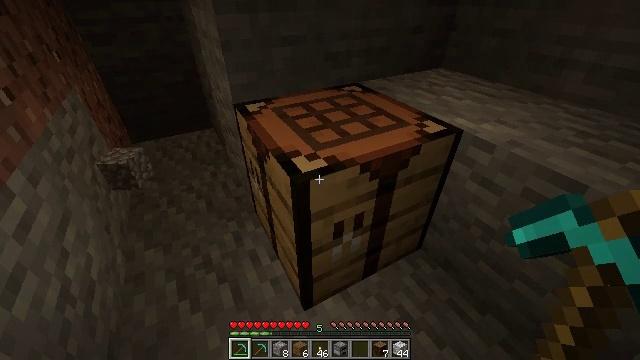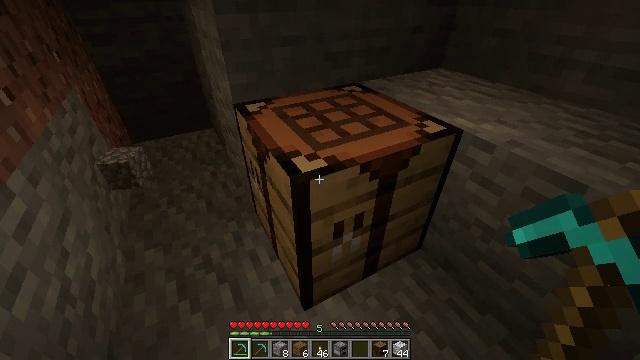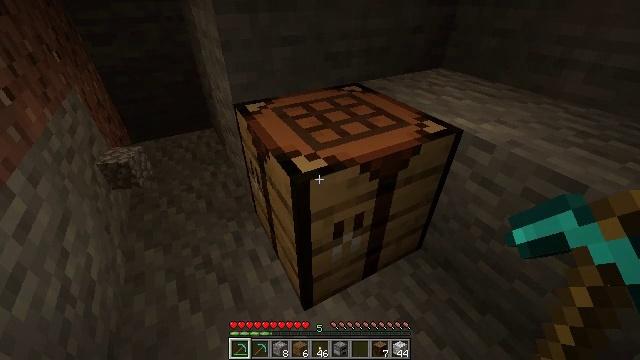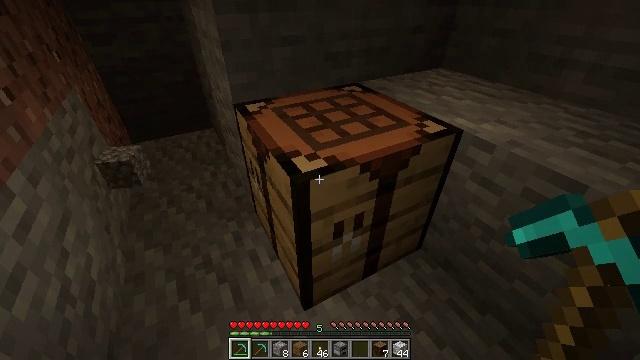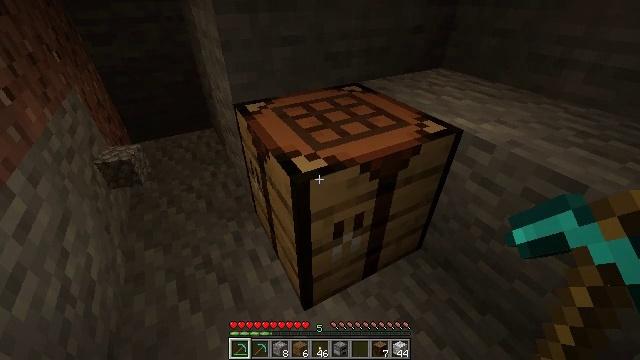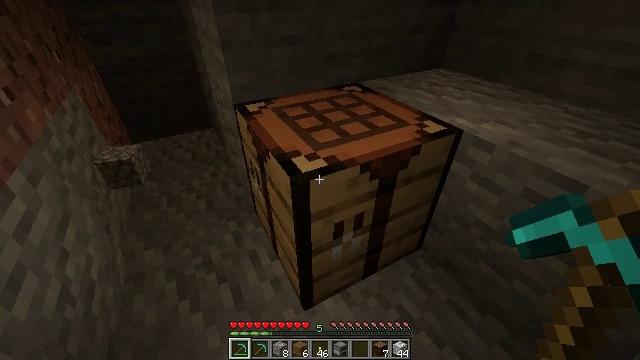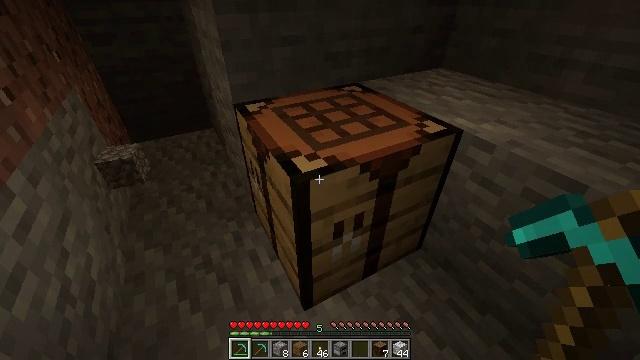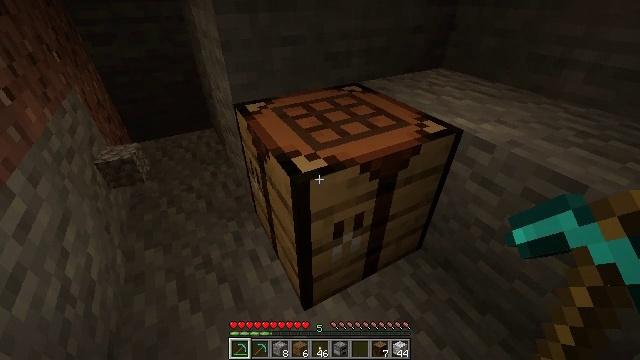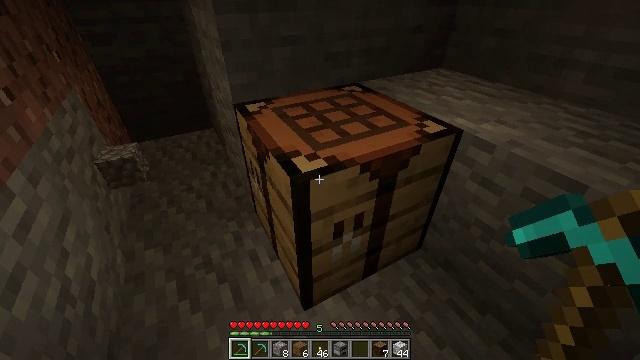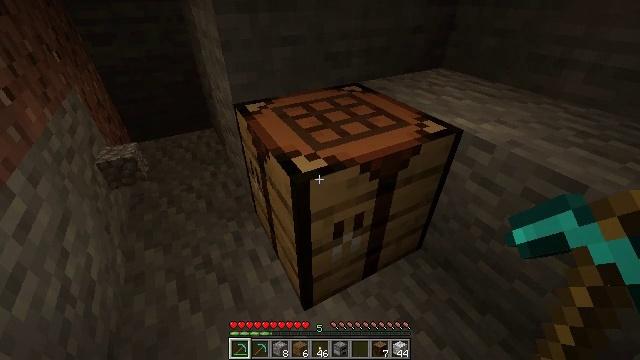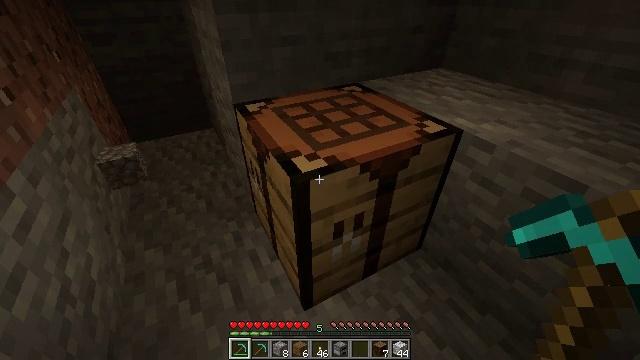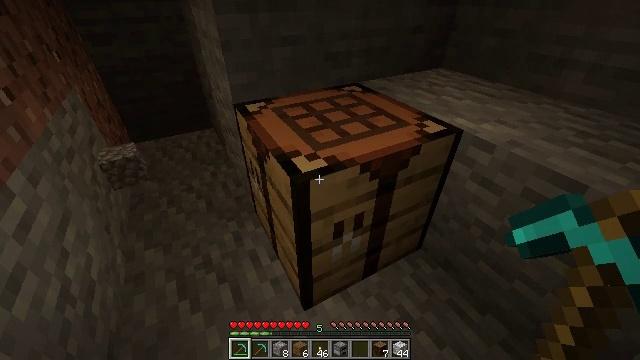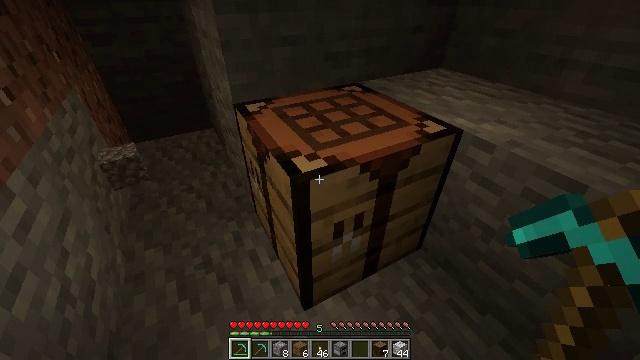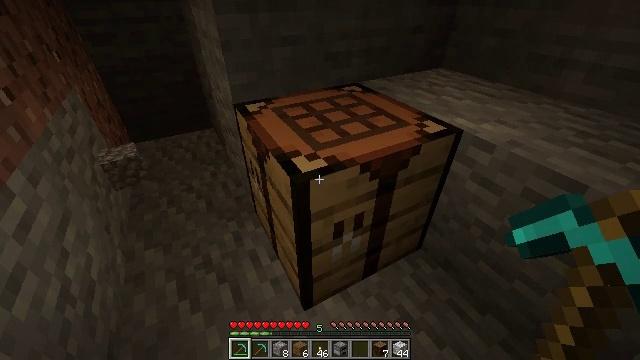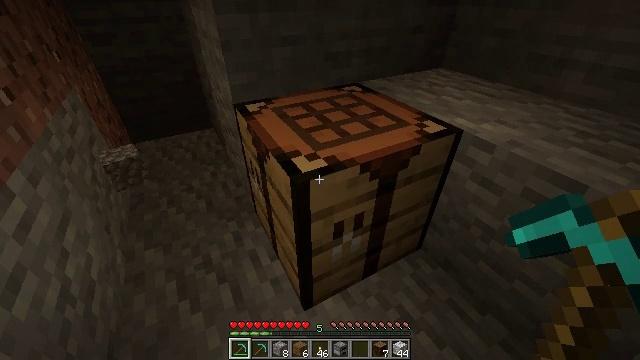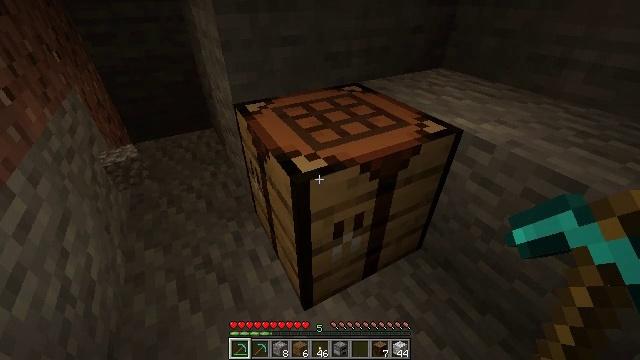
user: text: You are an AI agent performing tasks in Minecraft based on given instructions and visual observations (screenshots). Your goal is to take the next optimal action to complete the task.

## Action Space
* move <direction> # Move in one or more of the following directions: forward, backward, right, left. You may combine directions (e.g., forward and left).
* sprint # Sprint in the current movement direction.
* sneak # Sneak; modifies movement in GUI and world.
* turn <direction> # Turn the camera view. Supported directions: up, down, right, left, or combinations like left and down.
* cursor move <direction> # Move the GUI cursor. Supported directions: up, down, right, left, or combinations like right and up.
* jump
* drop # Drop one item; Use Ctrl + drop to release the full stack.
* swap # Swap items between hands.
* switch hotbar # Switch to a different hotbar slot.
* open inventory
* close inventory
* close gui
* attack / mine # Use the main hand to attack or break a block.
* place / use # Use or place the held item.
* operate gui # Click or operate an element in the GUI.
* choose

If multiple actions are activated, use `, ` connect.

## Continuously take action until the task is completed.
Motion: motion action
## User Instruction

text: Left click on the crafting table
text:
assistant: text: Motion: no_op
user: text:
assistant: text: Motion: no_op
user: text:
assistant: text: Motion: no_op
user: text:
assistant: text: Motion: no_op
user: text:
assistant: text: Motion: no_op
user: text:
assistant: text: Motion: no_op
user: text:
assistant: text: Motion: no_op
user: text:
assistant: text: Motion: no_op
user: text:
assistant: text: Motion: no_op
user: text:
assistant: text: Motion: no_op
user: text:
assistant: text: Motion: no_op
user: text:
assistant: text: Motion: no_op
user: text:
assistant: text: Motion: no_op
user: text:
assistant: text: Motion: no_op
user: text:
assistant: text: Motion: no_op
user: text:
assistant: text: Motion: no_op
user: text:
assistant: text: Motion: no_op
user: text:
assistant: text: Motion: no_op
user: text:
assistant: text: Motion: no_op
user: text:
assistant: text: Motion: no_op
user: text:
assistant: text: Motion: no_op
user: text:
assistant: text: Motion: no_op
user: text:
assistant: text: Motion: no_op
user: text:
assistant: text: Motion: no_op
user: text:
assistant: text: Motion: no_op
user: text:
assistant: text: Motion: no_op
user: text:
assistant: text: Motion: no_op
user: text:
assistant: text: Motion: no_op
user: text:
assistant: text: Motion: no_op
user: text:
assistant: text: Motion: no_op